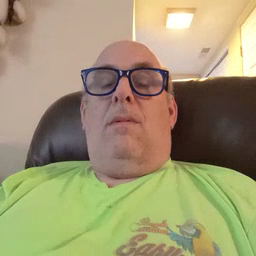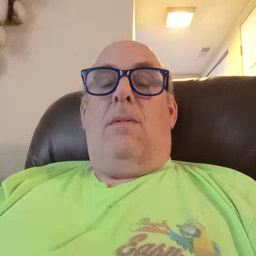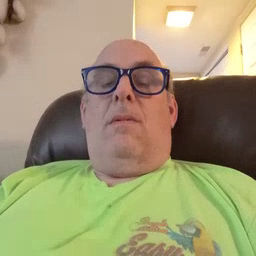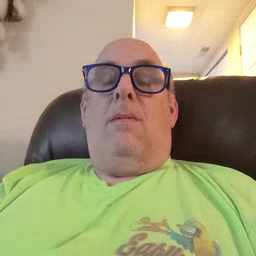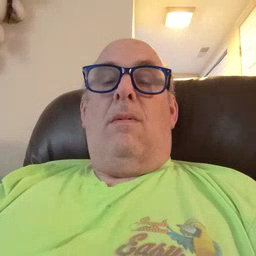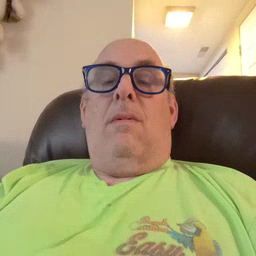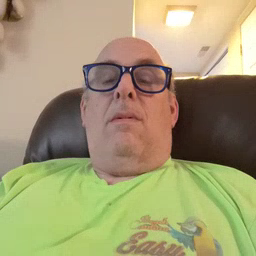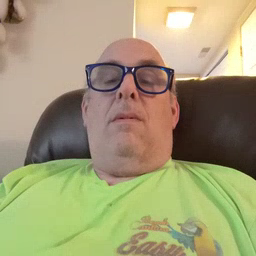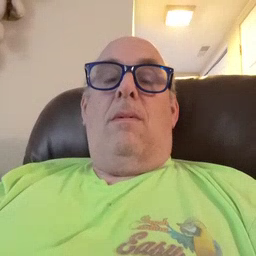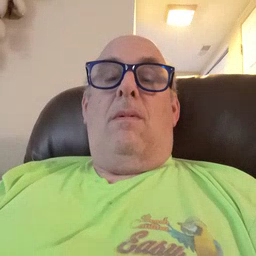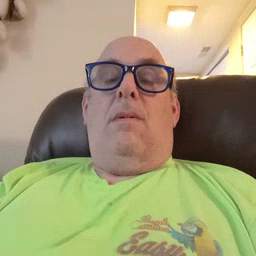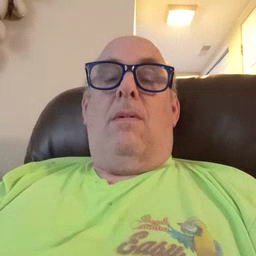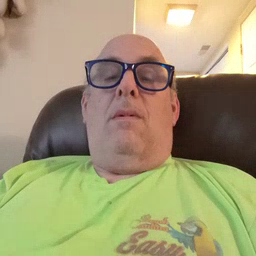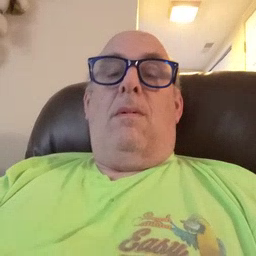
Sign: bee